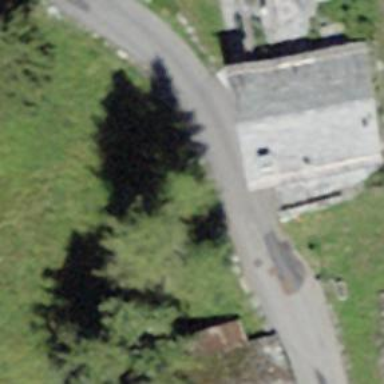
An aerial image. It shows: Detached building.